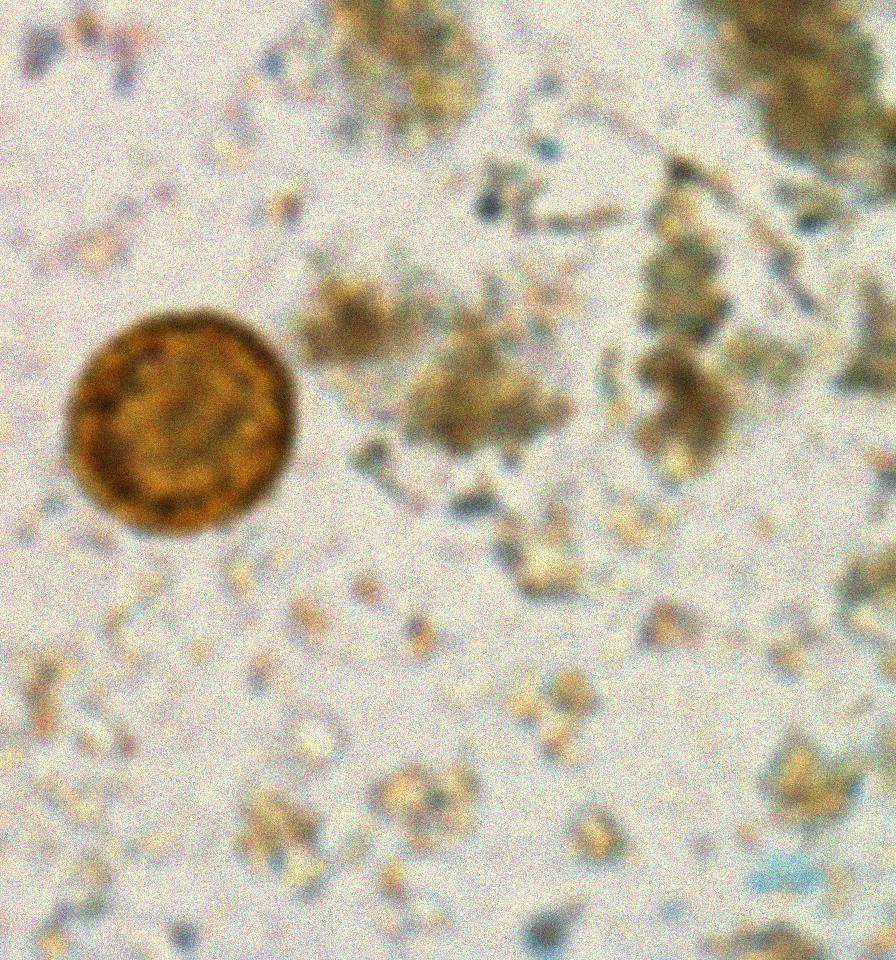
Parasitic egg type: Ascaris lumbricoides